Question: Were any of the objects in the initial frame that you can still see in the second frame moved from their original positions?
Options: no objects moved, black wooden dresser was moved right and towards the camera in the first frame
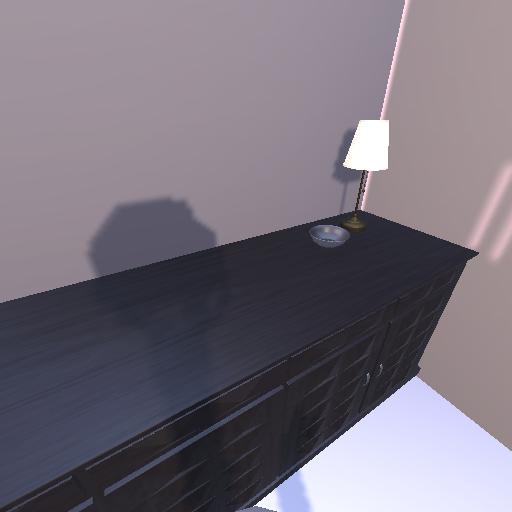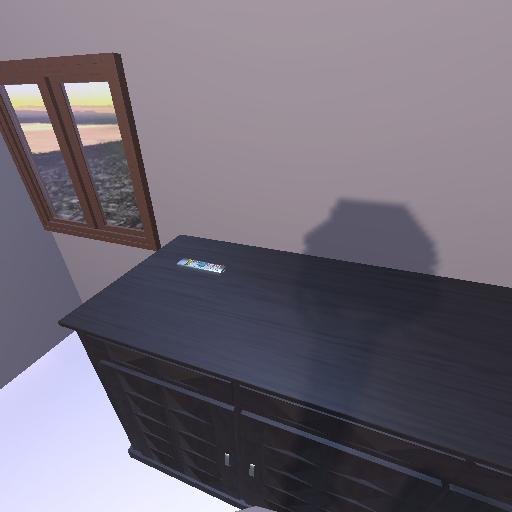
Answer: no objects moved